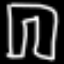
Label: pants